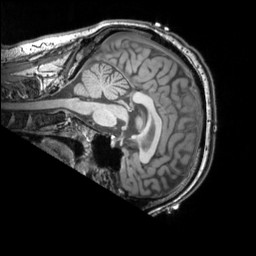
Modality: T1w
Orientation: sagittal
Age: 44
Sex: male
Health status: ill
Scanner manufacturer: siemens
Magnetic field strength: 3 T
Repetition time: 1.75 s
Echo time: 0.00418 s